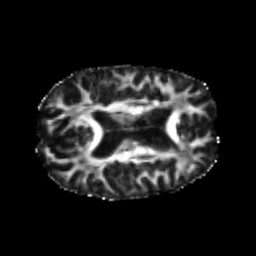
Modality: FA
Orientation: axial
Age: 22
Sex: male
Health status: healthy
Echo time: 0.074 s